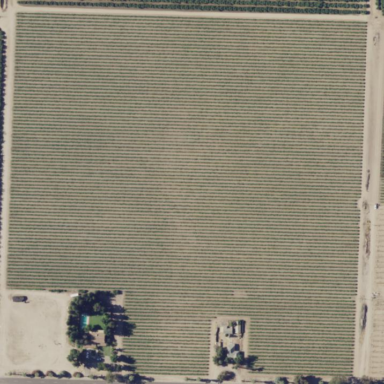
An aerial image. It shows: Beautiful vineyard in the countryside.